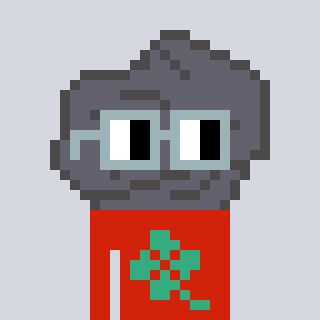
a pixel art character with square dark gray glasses, a rock-shaped head and a red-colored body on a cool background